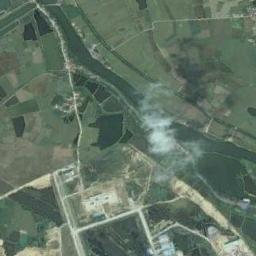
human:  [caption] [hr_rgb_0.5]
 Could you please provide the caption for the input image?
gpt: The river goes through green farmland .

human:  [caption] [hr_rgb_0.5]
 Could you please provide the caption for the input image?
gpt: The dark green river goes through the farmland and some buildings are next to the river .

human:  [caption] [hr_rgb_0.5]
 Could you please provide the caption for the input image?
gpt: The river is surrounded by trees .

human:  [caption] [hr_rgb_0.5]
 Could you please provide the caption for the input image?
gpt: A light green river curved like an arc, With green and brown fields on both sides of the bank, With buildings .

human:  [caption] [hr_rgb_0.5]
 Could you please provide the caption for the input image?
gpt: There are many green farmlands near the river .